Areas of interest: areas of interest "Luoyang City Center for Disease Prevention and Control"
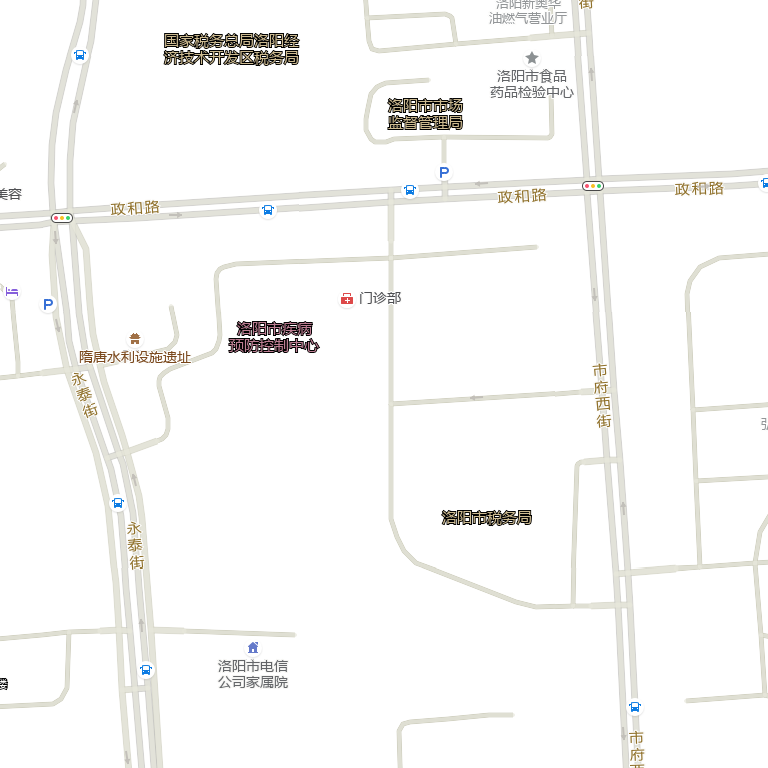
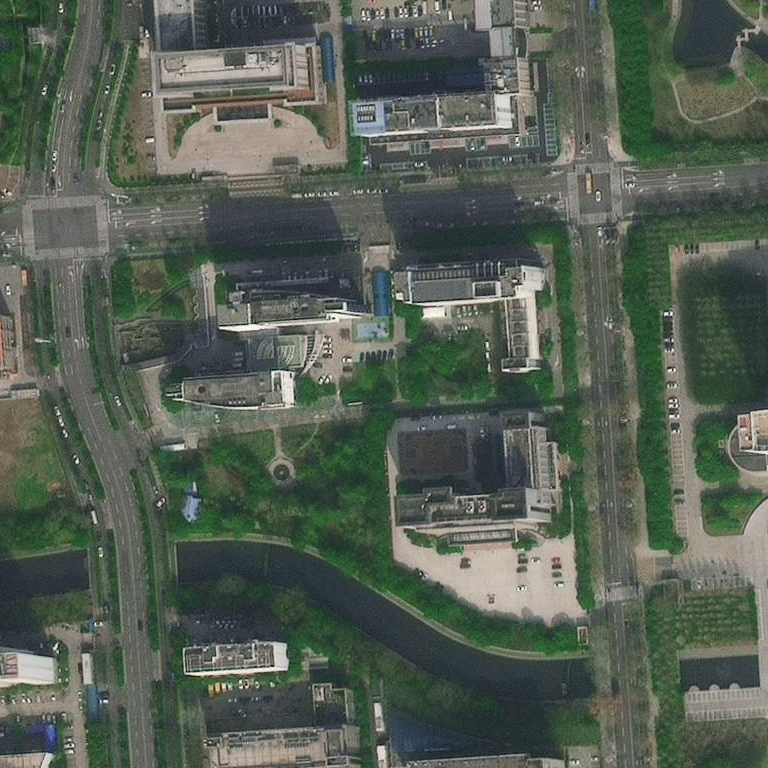